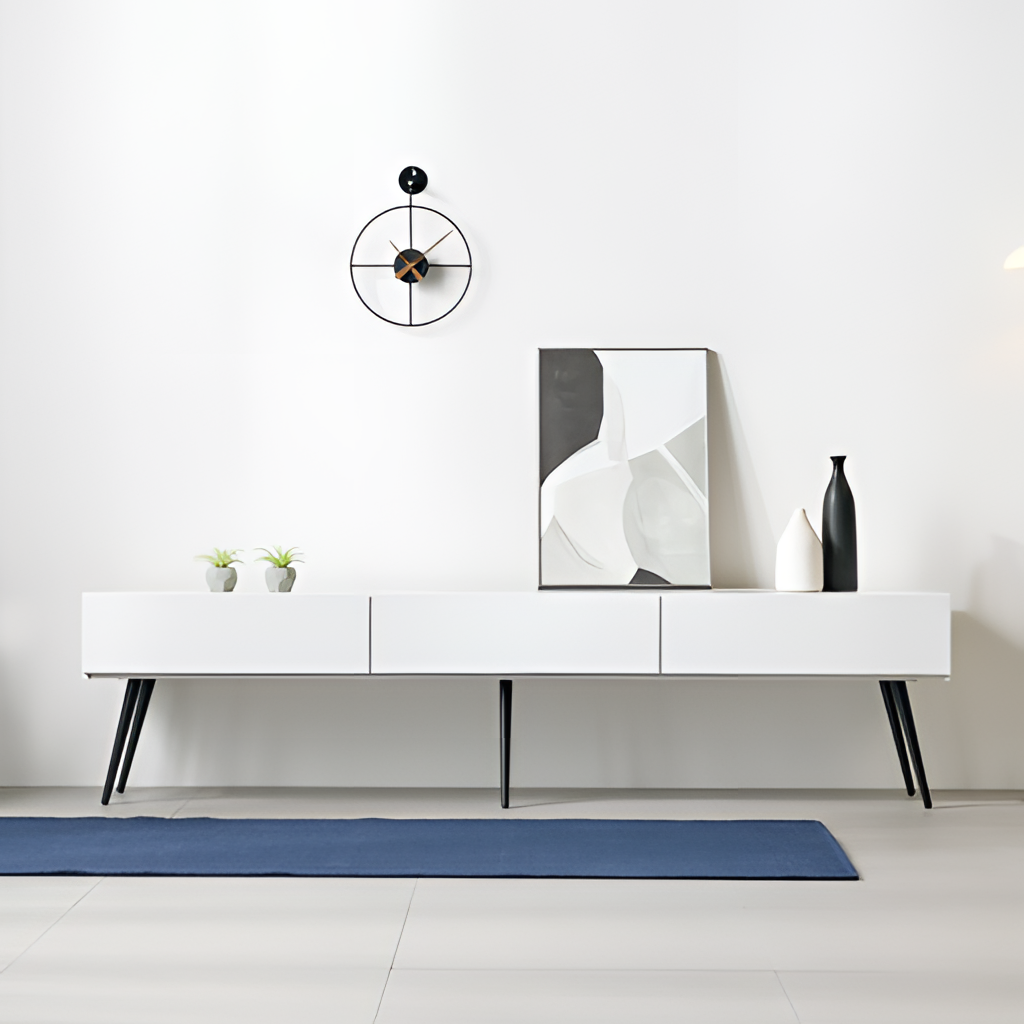
white wood cabinet, living room, white paint wallpaper, with solid pattern, minimalist, tile flooring, with large square pattern